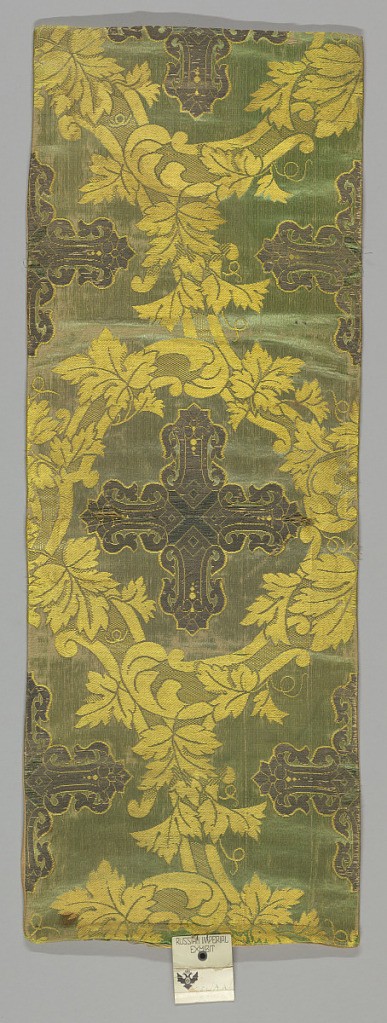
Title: Textile
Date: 19th century
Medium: silk, cotton, metallic thread Technique: 7&1 satin (green silk warp, cotton weft) with continuous supplementary weft in various bindings (yellow silk) and discontinuous supplementary wefts (2 metals)
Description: Maltese cross-shapes in two types of metal within circles of leaves (yellow silk) on a yellow-green background.